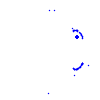
Particle: proton